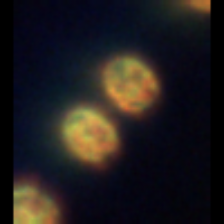
Taxon: Thalassiosira
Group: Diatoms